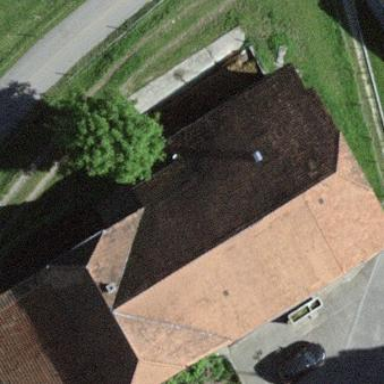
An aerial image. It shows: Farm building.